The trace is the raw vibration amplitude of a rotating bearing as a function of time. Based on the visible evidence, which condition applies: normal, inner_race, outer_race, ball?
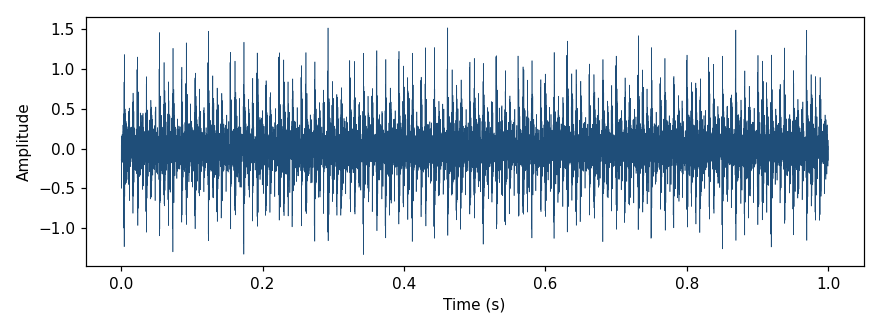
Answer: inner_race